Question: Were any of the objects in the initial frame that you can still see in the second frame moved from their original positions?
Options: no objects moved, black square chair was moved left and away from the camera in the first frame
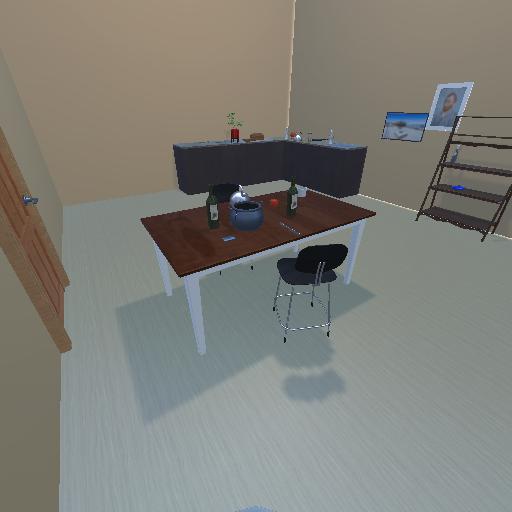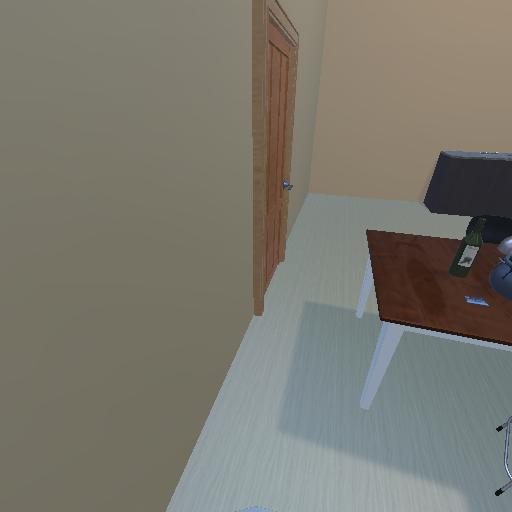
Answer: no objects moved